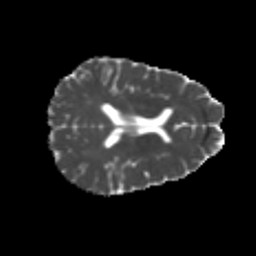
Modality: MD
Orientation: axial
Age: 22
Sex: female
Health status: healthy
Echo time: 0.074 s